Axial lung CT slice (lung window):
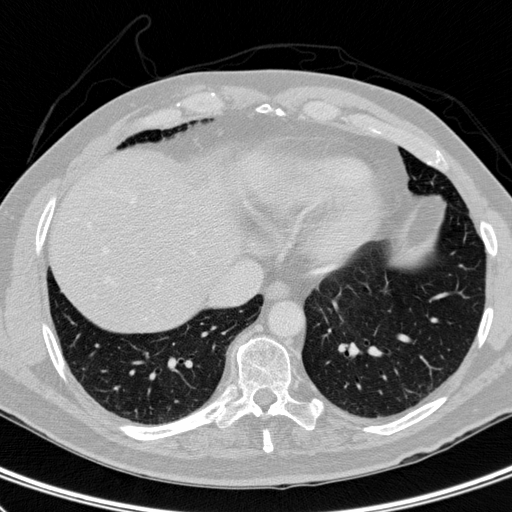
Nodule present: no